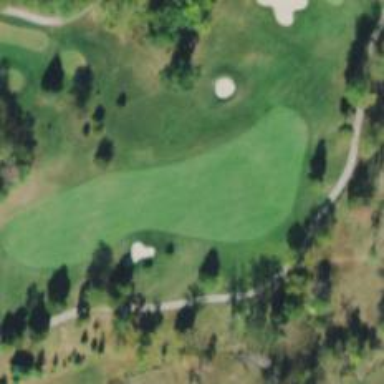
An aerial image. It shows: View of golf hole.